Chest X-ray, AP view. Patient: 58 years old, sex F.
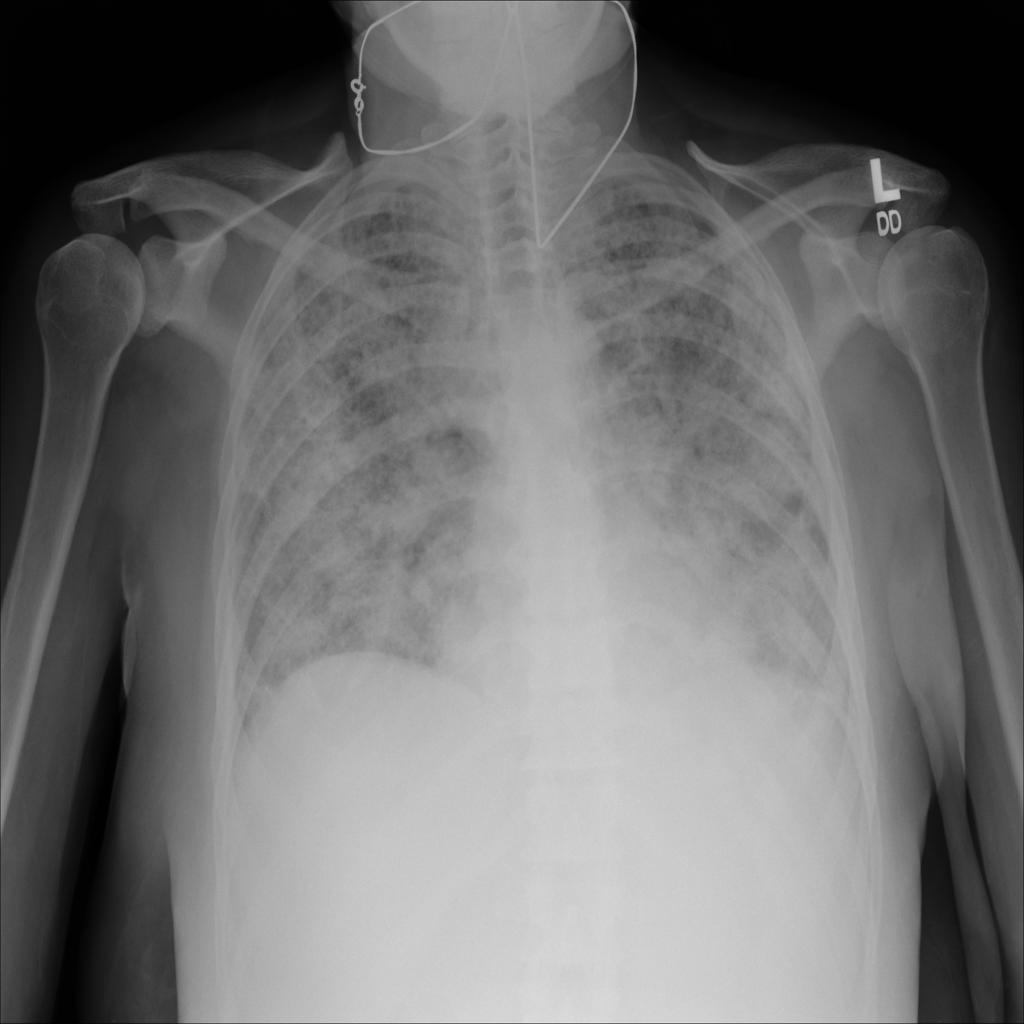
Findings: Infiltration